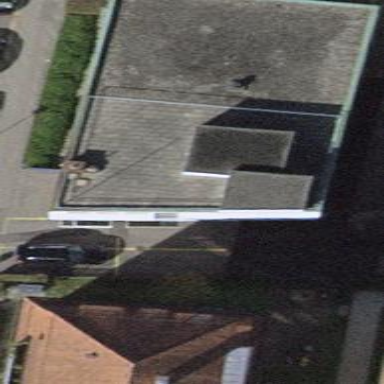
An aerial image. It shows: View of roof of building.